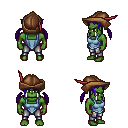
a pixel art fantasy rpg character, male body template, orc, green skin, blue vest, metal pants, blue twin-tailed hairstyle, leather cap, four views (front, back, left, right), 2x2 character sprite sheet, small pixel art, hard edges, no anti-aliasing